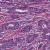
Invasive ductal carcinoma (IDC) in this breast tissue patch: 1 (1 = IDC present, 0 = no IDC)